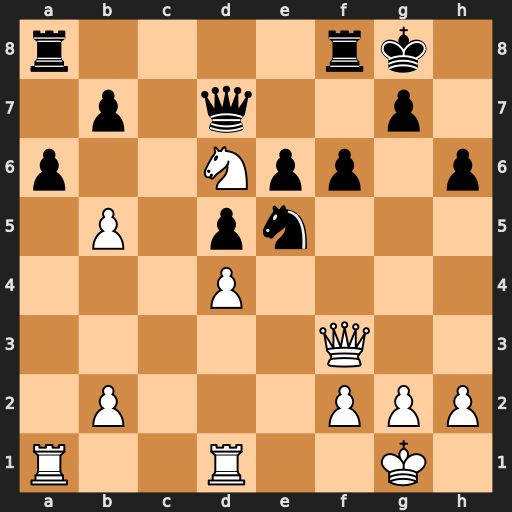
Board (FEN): r4rk1/1p1q2p1/p2Npp1p/1P1pn3/3P4/5Q2/1P3PPP/R2R2K1
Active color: w
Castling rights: -
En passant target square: -
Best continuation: dxe5 fxe5 Qa3